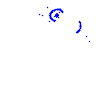
Particle: proton